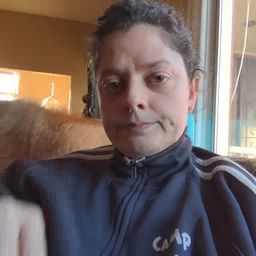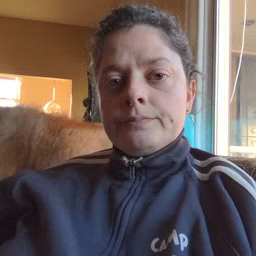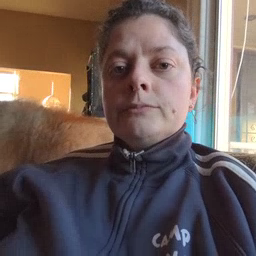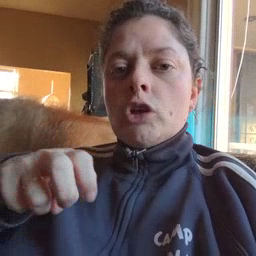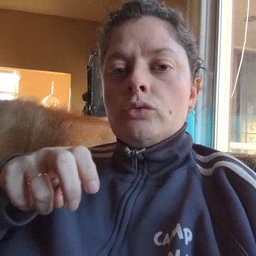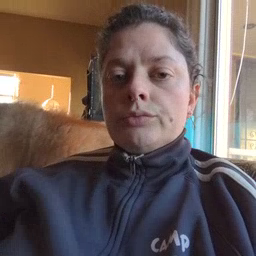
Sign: chair